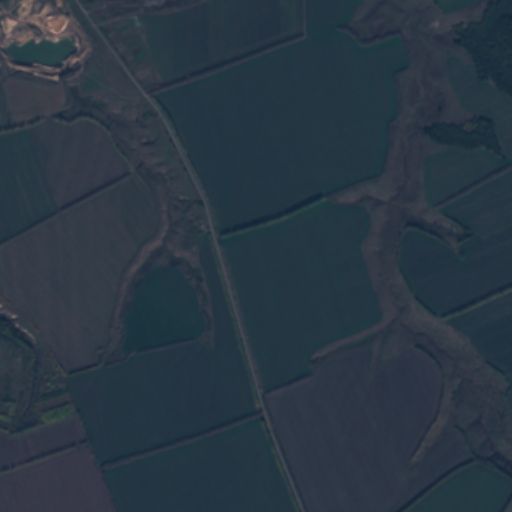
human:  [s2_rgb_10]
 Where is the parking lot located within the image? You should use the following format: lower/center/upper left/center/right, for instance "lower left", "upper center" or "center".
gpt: The parking lot is located in the center of the image.
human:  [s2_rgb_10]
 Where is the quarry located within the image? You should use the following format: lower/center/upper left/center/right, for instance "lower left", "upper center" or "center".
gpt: The quarry is located in the upper left of the image.
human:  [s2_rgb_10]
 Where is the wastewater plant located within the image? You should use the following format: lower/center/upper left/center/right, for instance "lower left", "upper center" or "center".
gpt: The wastewater plant is located in the upper left of the image.
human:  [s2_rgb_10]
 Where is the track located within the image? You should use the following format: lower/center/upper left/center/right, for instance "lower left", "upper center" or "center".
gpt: There is no track in the image.